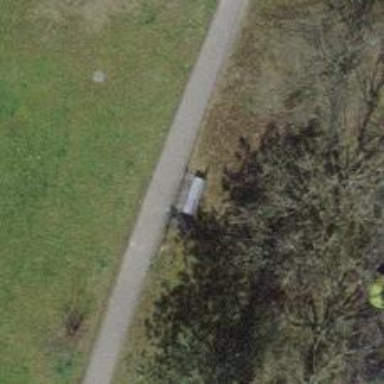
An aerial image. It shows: Bench.